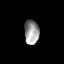
Tissue: skin
Cell type: Others
Senescence score: 0.7355
Nuclear area (px): 357
Mean DAPI intensity: 150.627